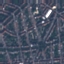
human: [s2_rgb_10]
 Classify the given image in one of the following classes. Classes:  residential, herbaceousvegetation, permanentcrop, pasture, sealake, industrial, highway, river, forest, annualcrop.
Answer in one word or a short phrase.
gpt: Residential